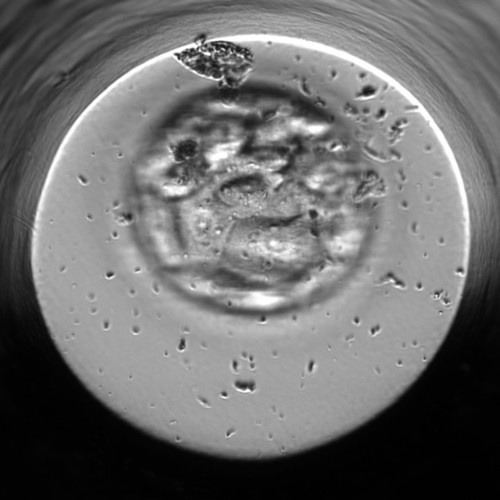
Embryo quality: poor